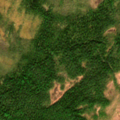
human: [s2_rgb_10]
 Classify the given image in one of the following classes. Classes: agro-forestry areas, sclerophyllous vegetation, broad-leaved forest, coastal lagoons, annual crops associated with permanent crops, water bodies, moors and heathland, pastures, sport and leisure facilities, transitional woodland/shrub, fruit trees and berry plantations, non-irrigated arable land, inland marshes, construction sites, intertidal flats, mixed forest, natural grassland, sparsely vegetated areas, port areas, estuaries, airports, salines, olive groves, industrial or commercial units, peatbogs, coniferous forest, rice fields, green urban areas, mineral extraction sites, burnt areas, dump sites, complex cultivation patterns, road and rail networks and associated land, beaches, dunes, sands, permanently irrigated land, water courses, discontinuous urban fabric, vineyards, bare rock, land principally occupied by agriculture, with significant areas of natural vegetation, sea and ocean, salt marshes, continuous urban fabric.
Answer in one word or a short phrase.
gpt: coniferous forest, transitional woodland/shrub